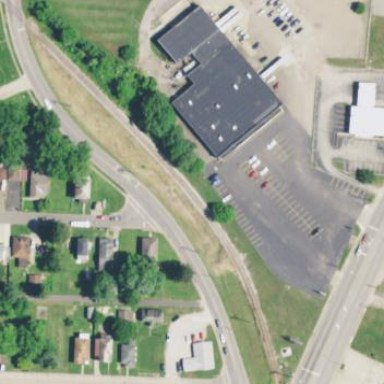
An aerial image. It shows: Retail building.